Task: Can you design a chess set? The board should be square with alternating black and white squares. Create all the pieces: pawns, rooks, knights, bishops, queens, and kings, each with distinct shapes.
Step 1479:
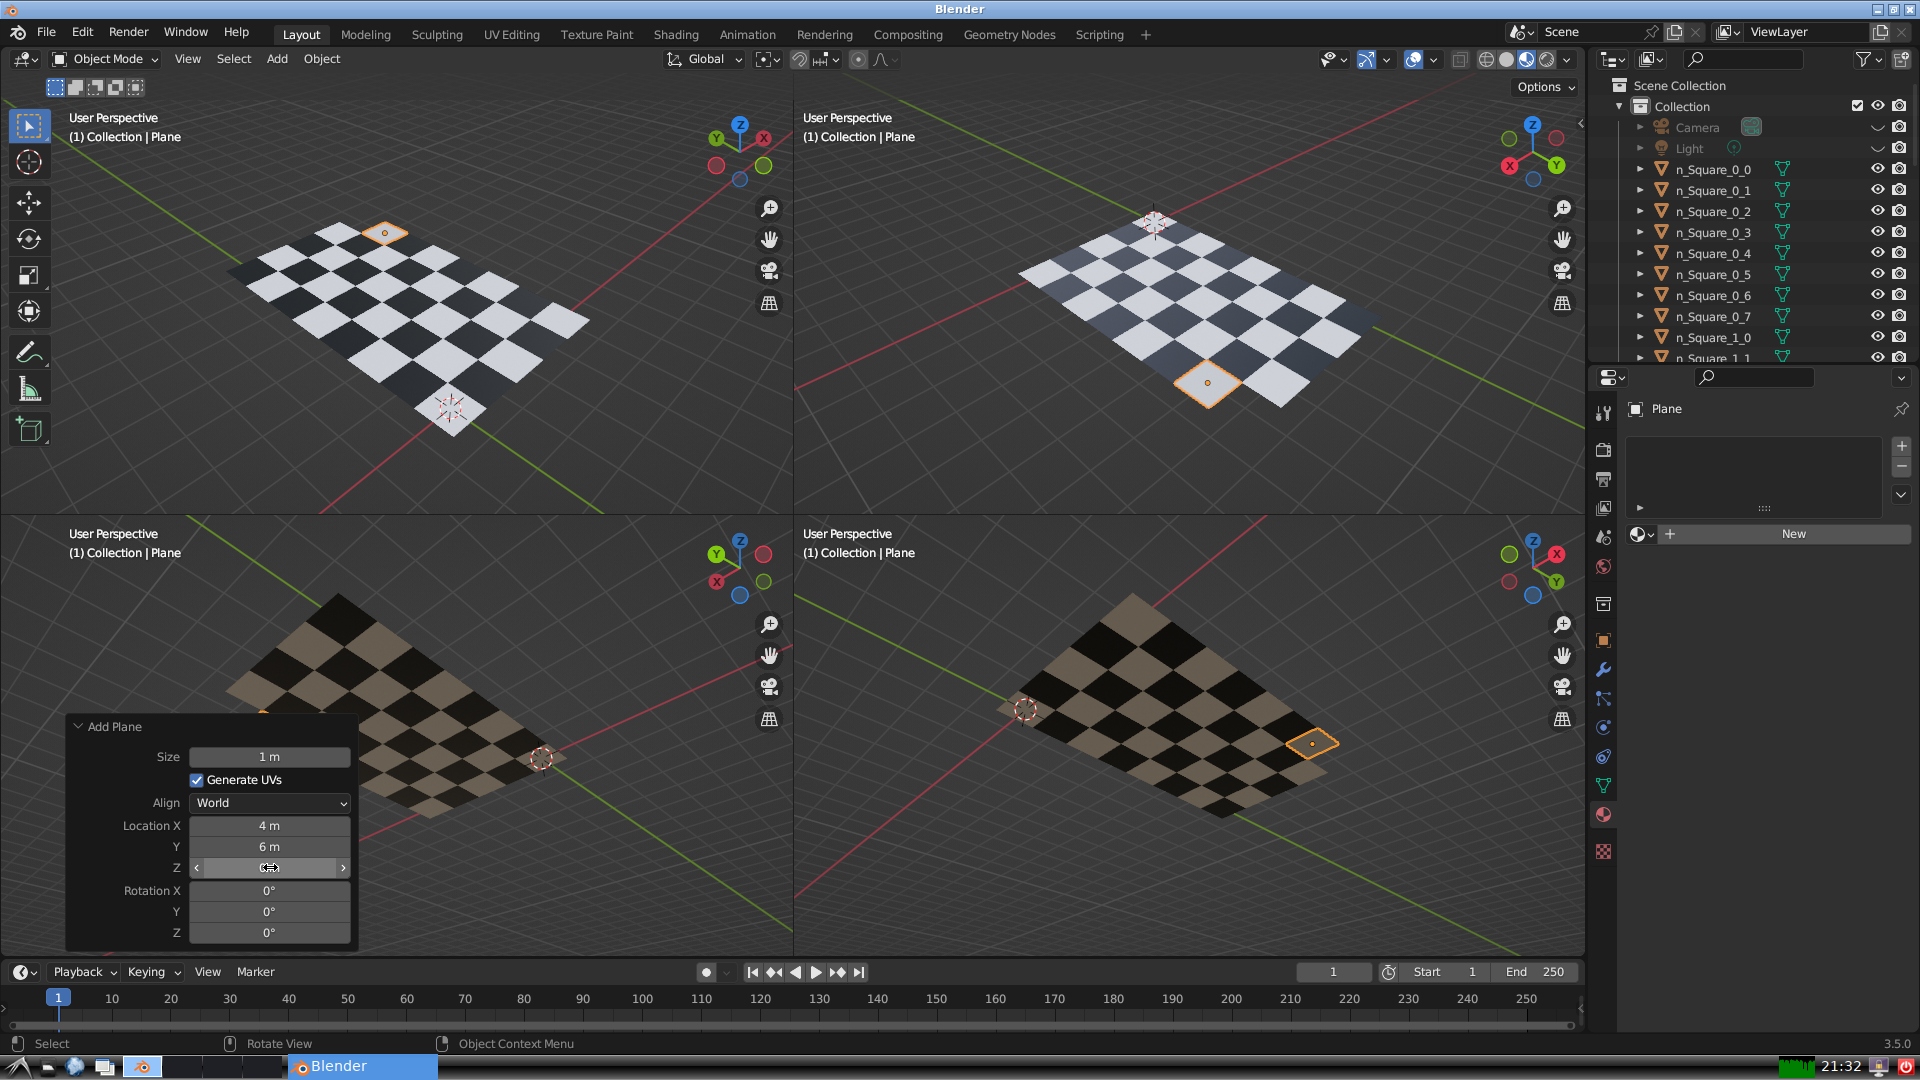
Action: click: no